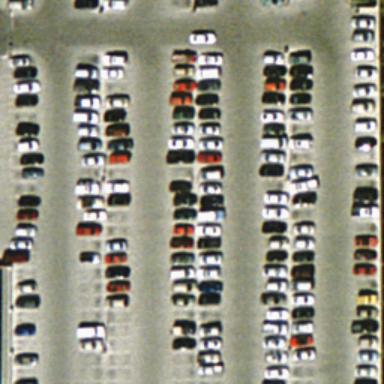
Lots of cars are very closed to each other in the parking lot .